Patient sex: M
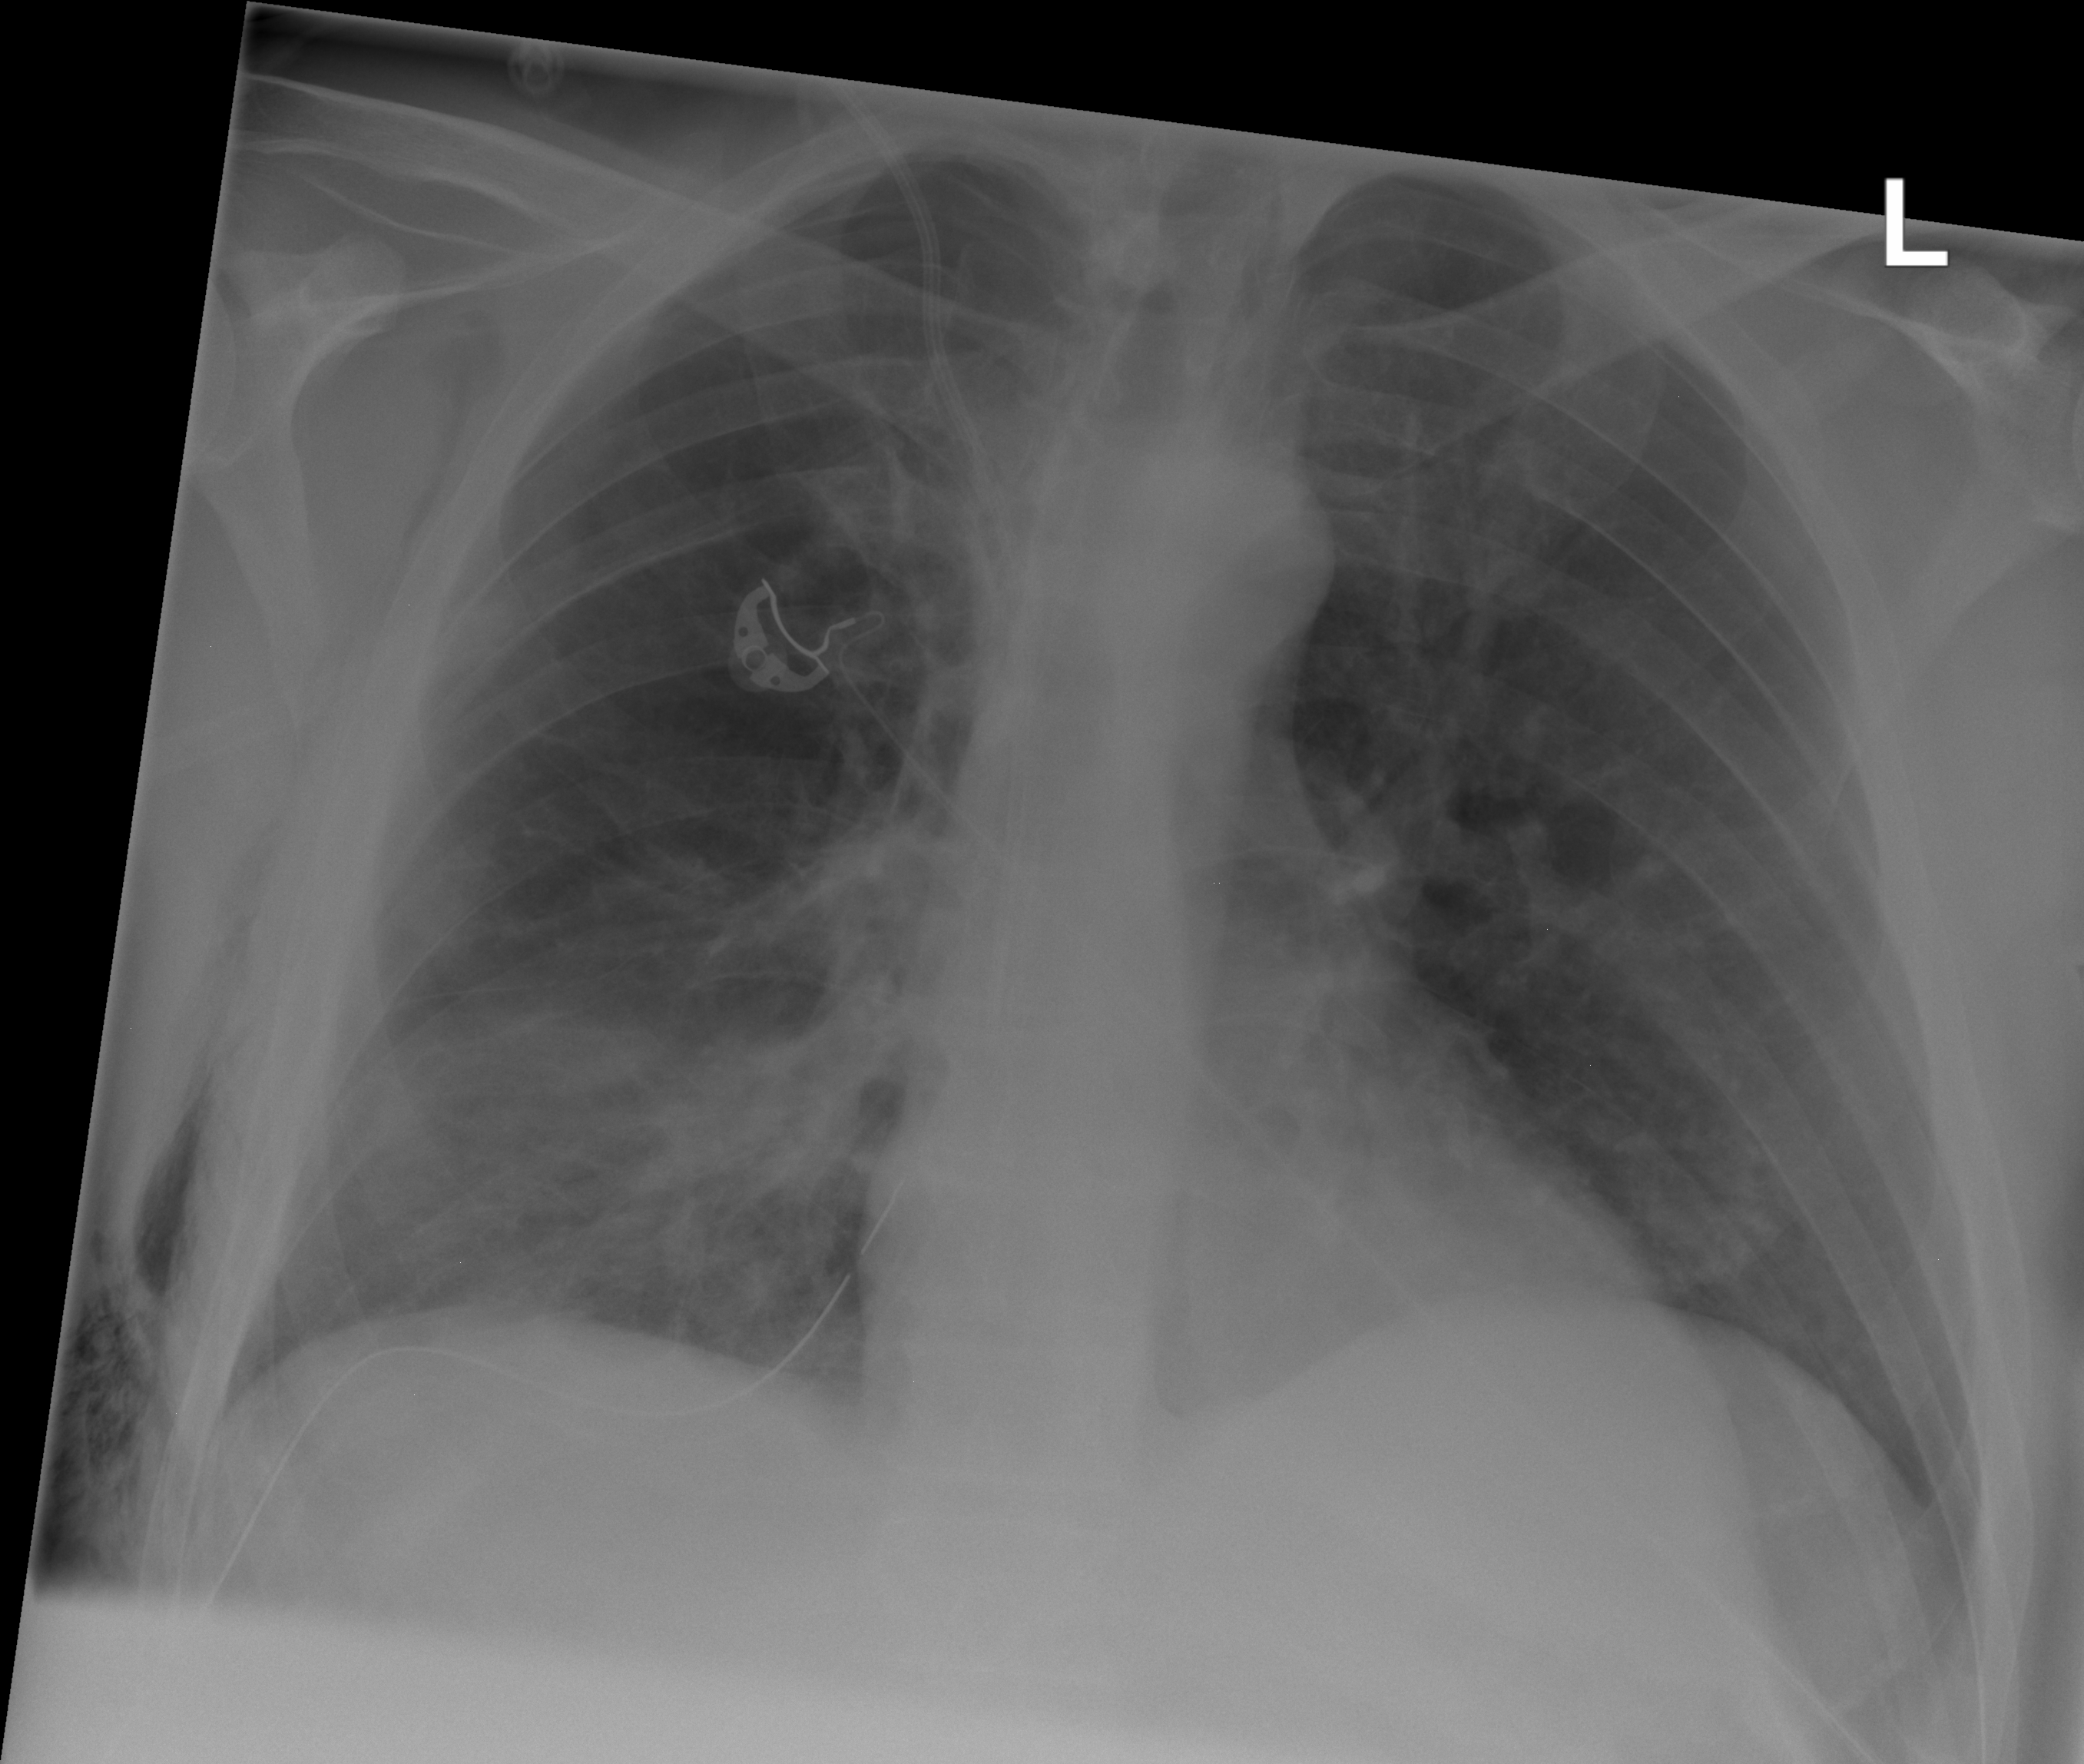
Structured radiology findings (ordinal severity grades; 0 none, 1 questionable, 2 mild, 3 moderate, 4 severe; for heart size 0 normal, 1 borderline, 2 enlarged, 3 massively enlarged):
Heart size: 0
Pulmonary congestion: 0
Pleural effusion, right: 0
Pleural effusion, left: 0
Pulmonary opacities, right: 0
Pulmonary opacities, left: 0
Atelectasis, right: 2
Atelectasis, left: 0